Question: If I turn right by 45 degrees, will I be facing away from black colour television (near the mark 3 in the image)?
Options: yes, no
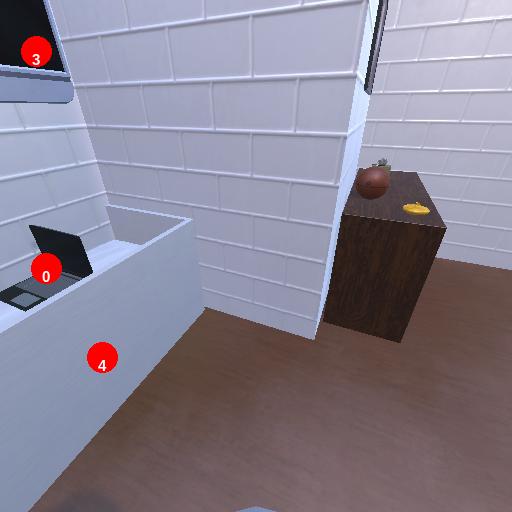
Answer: yes